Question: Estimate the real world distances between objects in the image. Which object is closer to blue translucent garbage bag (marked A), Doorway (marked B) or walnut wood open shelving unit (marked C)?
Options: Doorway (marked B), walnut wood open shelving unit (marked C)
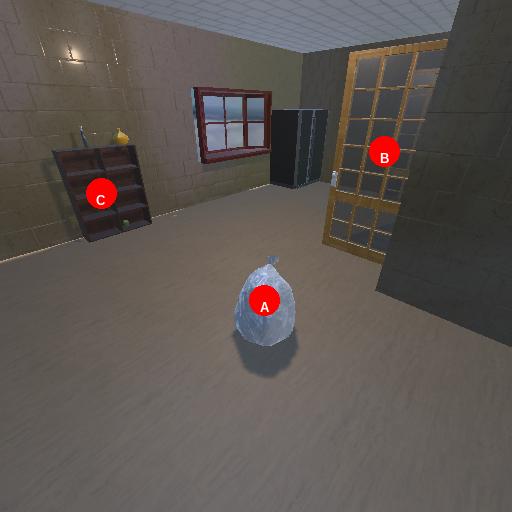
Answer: Doorway (marked B)